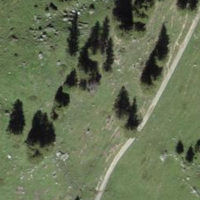
EUNIS habitat code: 23
Species observed at this site:
Pimpinella major
Campanula barbata